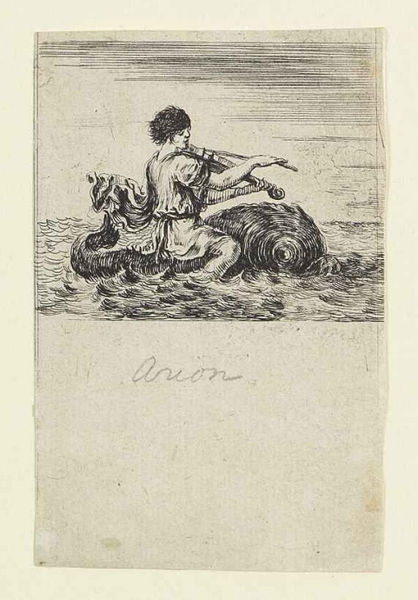
Titel: Jeu de la Mythologie - Arion
Künstler: Stefano della Bella
Standort: Karlsruhe
Institution: Staatliche Kunsthalle Karlsruhe
Schlagwörter: feder, gemälde, gott, hand, himmel, mann, meer, schatten, wasser, weiß, wolken, fluss, see, sitzen, bewegung, frau, grau, haar, hell, kleid, licht, schwarz, skizze, zeichnung, gürtel, tier, beige, arm, augen, falten, kleidung, mensch, instrument, signatur, horizont, wind, gewässer, auge, gewand, haare, mantel, kind, blatt, musik, musiker, locken, boot, reiter, delphin, reiten, ritt, schrift, welle, wellen, bogen, grafik, graphik, monochrom, vergilbt, rand, sturm, spielen, junge, knie, striche, ozean, tusche, knabe, buch, schwimmen, druck, schwarzweiss, schraffur, radierung, stich, seite, nixe, bleistift, mythologie, tinte, buchseite, flöte, geige, geiger, violine, rau, fisch, weß, jüngling, floss, zeus, fabel, nymphe, muschel, wal, schnecke, amor, kupferstich, tunika, miniatur, blasen, ungeheuer, handschrift, fidel, amon, monster, butt, auf, arno, schwrz, fischauge, streichinstrument, wehend, datiert, delfin, meereswesen, walfisch, triton, flussgott, fantastisch, blasinstrument, ungetüm, nereide, aron, brausend, orion, exlibris, müschel, arion, anion, ggeigenbogen, iinstrument, sloss, seetier, nknabe, auion, ddelphin, anon, auon, kknie